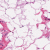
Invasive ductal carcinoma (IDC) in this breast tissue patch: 0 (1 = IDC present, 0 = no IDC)